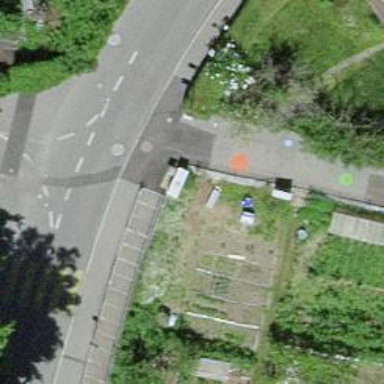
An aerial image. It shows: Footway made of paving stones.